Question: I have a UIViewController , there are three container view link same embed UIViewController(ContainerViewController).

Then the segue identifier with "segue1","segue2","segue3".
I was set the value in the prepareForSegue, But there are not changed UILabel(currentLB) in the container view.
I set the code in the UIViewController.m
'''
-(void) prepareForSegue:(UIStoryboardSegue *)segue sender:(id)sender
{
NSLog(@"segue.identifier:%@",segue.identifier);
if ([segue.identifier isEqualToString:@"segue1"]) {
ContainerViewController *viewController = (ContainerViewController*)[segue destinationViewController];
viewController.currentLB.text = @"123";
}
if ([segue.identifier isEqualToString:@"segue2"]) {
ContainerViewController *viewController = (ContainerViewController*)[segue destinationViewController];
viewController.currentLB.text = @"234";
}
if ([segue.identifier isEqualToString:@"segue3"]) {
ContainerViewController *viewController = (ContainerViewController*)[segue destinationViewController];
viewController.currentLB.text = @"345";
}
}
'''
Have anyone know why?
I know there are other method use
'''
((ContainerViewController*)self.childViewControllers[1]).currentLB.text = @"2222";
'''
can set the container value.
But I want the using the prepareforsegue to set value now.
Have anyone know what wrong ?
thank you very much.
----answer----
In the UIViewContainer.h set the NSString property.
'''
@property (nonatomic,strong) NSString *containerLBValue;
'''
in the UIViewContainer.m
-(void)viewDidLoad
{
[super viewDidLoad];
'''
self.currentLB.text = self.containerLBValue;
}
'''
Change the prepareForSegue code:
'''
if ([segue.identifier isEqualToString:@"segue1"]) {
ContainerViewController *viewController = (ContainerViewController*)[segue destinationViewController];
viewController.containerLBValue = @"123";
}
'''
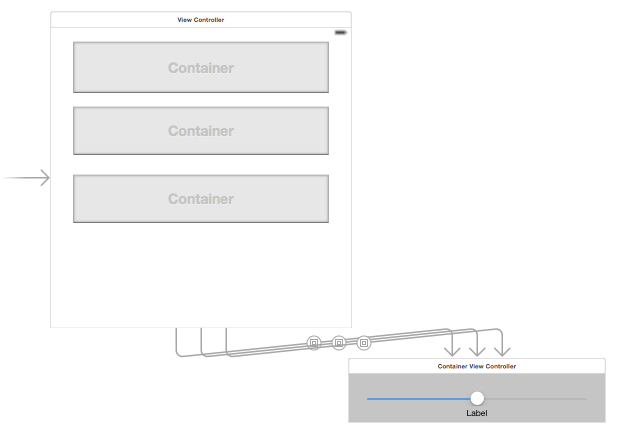
Answer: You can't set the text of an IBOutlet in prepareForSegue, because the view has not been loaded yet, and the outlets will be nil. You need to have a string property in the destination controller, and pass the string to it. The destination controller should then set its own label in viewDidLoad using this passed in string.